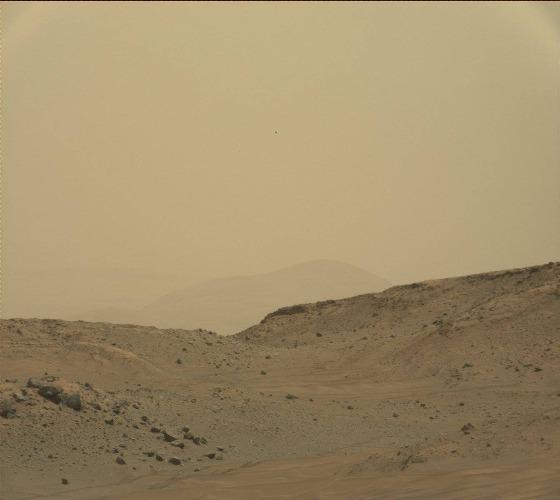
Terrain classes present: Bedrock, Gravel / Sand / Soil, Rock, Sky / Distant Mountains